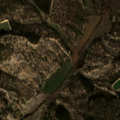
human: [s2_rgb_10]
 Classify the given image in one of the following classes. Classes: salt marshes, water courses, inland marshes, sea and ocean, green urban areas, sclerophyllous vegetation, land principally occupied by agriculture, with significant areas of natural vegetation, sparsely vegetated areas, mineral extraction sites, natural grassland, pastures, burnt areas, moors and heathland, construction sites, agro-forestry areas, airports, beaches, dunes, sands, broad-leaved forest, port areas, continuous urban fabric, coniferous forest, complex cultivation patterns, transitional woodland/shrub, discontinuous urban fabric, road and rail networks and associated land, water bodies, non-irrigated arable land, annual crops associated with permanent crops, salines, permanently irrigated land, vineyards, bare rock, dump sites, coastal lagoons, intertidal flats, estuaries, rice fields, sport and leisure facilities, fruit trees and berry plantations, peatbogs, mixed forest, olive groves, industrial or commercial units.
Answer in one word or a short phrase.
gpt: rice fields, olive groves, agro-forestry areas, broad-leaved forest